Interaction volume radius: 5 \u00c5
Interaction volume height: 20 \u00c5
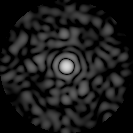
Disorder parameter: 0.7738